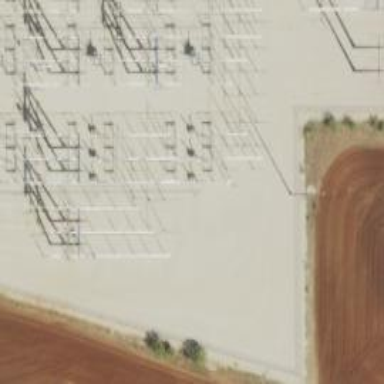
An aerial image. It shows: Switch used for power control.